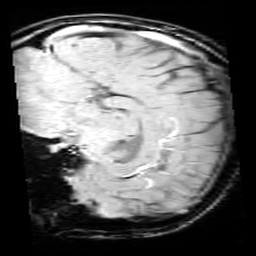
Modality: SWI
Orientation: sagittal
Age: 10
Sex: female
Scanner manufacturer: siemens
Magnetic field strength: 3 T
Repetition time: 0.027 s
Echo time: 0.02 s